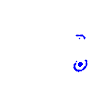
Particle: electron